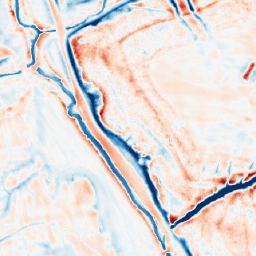
Category: edge_preserving
Decomposition family: bilateral
Decomposition parameters: d: 21
sigma_color: 75
sigma_space: 100
Upsampling method: nearest
Upsampling parameters: scale: 2
Upsampling scale: 2